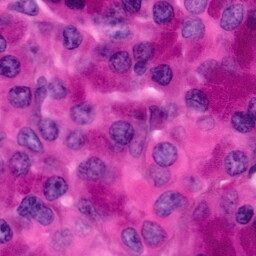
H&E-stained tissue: Pancreatic